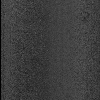
Atmospheric dust classification: dusty